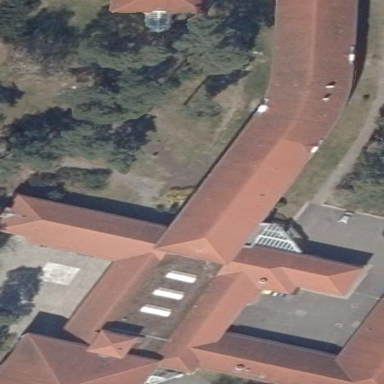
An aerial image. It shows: Hotel with hipped roof shape.